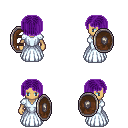
a pixel art fantasy rpg character, female body template, human, tanned skin, underdress, red pants, purple pageboy hairstyle, black shoes, shield, four views (front, back, left, right), 2x2 character sprite sheet, small pixel art, hard edges, no anti-aliasing